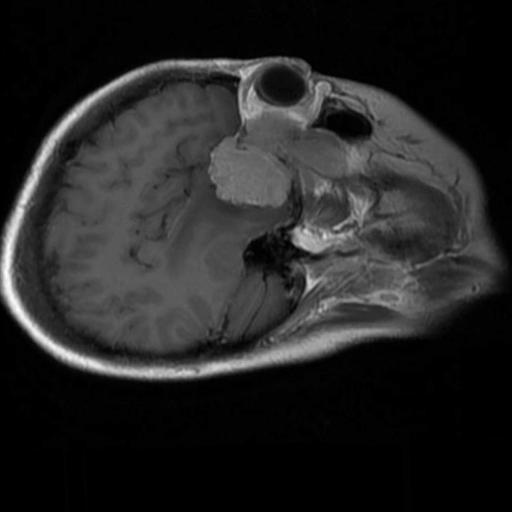
Label: brain_menin